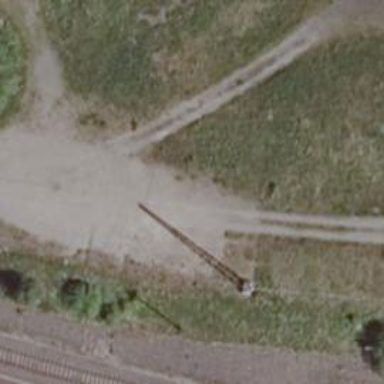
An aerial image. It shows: Paved track with grade 3 quality.